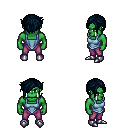
a pixel art fantasy rpg character, male body template, orc, green skin, blue vest, magenta pants, raven pixie cut hairstyle, metal boots, four views (front, back, left, right), 2x2 character sprite sheet, small pixel art, hard edges, no anti-aliasing